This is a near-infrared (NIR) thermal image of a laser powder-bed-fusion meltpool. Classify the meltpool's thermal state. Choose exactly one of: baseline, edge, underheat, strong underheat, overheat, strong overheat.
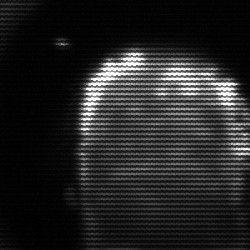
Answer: baseline